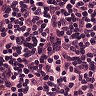
Metastatic tissue present: no